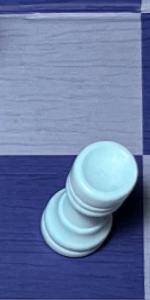
Label: Rook_White